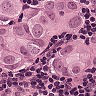
Metastatic tissue present: yes